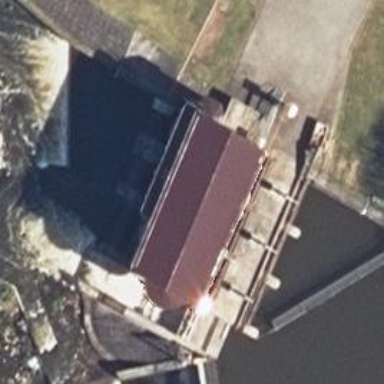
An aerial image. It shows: Hydro power generator.